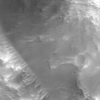
Label: not_dusty